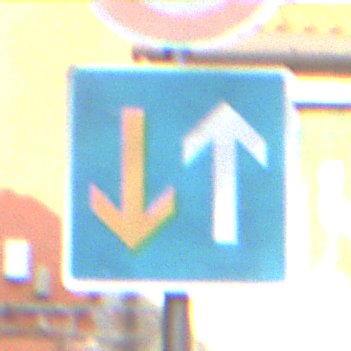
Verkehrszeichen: VorrangVorGegenverkehr
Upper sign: Geschwindigkeit30
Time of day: MorningAfternoon
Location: Outdoor (Urban)
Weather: Clear
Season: NotSpecified
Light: Natural